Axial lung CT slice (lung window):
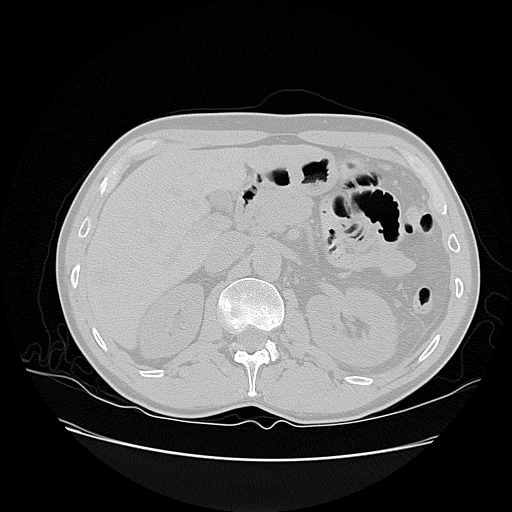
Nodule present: no